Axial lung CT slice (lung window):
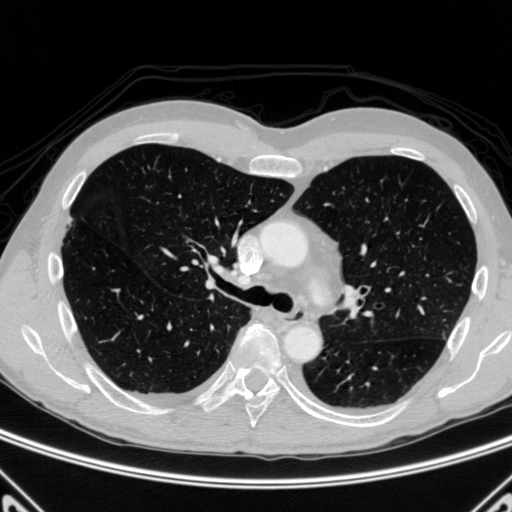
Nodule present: no